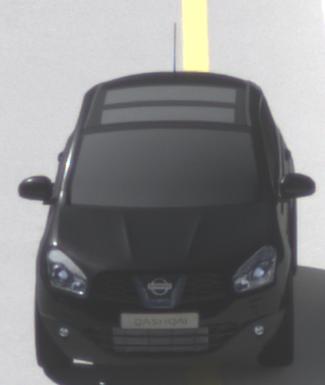
Make: Nissan
Model: Qashqai 1.6
Detailed model: Qashqai (J10)
Model produced from: 2010/03
Model produced until: 2010/08
Doors: 5
Color: black
Road condition: dry road
Daytime: morning or afternoon
Contrast: high contrast